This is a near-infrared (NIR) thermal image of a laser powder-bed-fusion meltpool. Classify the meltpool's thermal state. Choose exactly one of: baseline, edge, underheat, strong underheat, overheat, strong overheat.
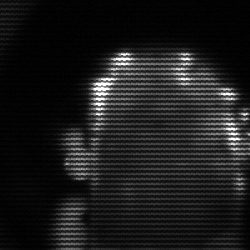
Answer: baseline